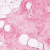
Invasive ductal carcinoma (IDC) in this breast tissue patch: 0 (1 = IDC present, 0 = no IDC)